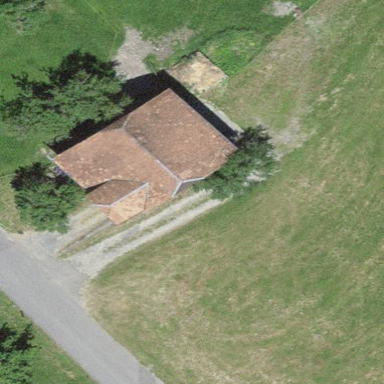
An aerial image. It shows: Rural barn.